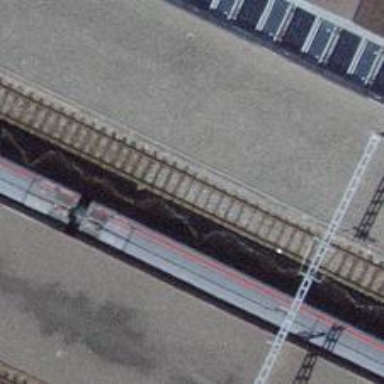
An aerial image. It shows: Stop position for public transport at railway stop.